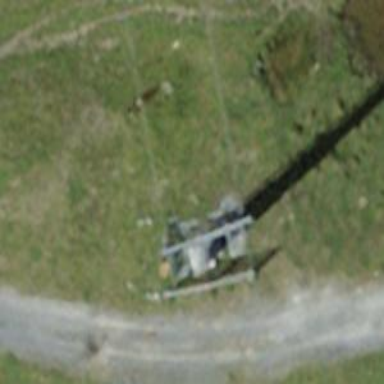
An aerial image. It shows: Pylon used for aerialway.